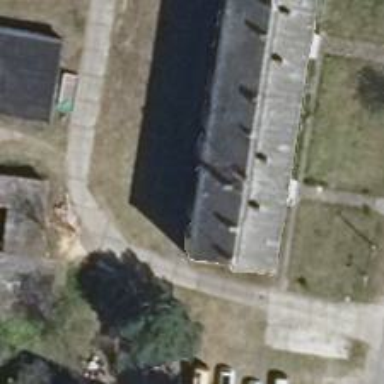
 composed of multiple apartments. The roof orientation is along the building."